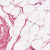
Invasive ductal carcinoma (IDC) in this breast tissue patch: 0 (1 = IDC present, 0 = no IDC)